A spectrogram of one vibration snapshot from a rotating bearing is shown (time on one axis, frequency on the other). Based on the visible evidence, which condition applies: normal, inner_race, outer_race, ball?
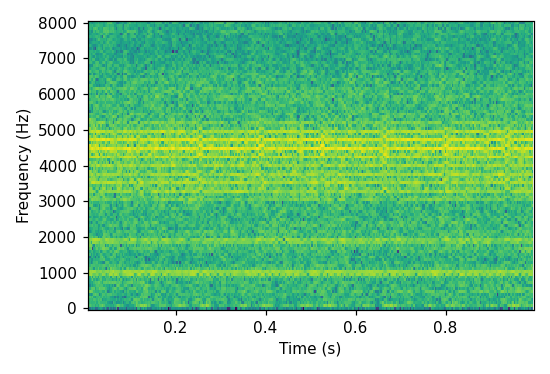
Answer: outer_race